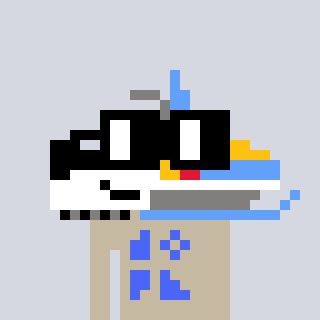
a pixel art character with square black glasses, a snowmobile-shaped head and a bege-colored body on a cool background